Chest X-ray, AP view. Patient: 5 years old, sex M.
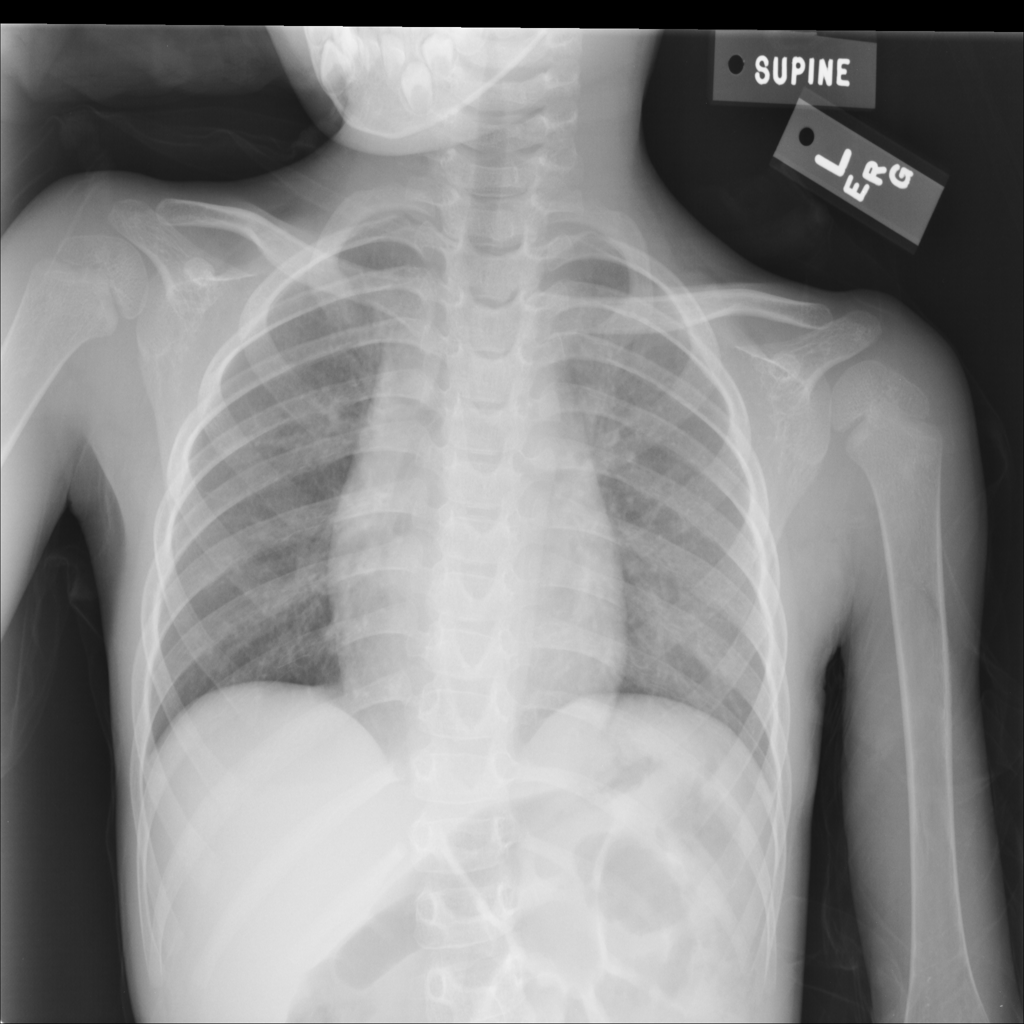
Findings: Consolidation